A time-domain waveform of one vibration snapshot from a rolling-element bearing is shown. Diagnose the bearing from this image, choosing from: normal, inner_race, outer_race, ball.
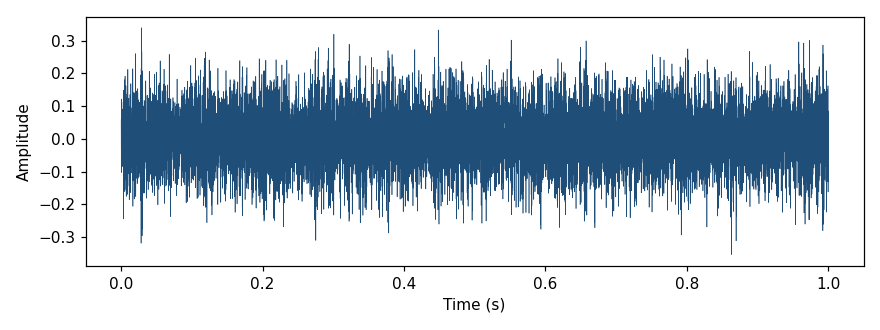
Answer: outer_race